Question: Using VS2013, I've updated my VSTO (Outlook AddIn) to fw 4.5.1, set prerequirements to 4.5.1 and published it.
All clients gets this error...

And that is eventhough it's on a Windows 8.1 (which comes with 4.5.1) or it's Windows 7 clients with 4.5.1 installed.
Any idea why it's failling?
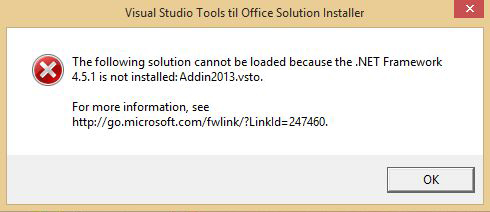
Answer: My VSTO was too old. Download and install latest version (<URL>.